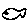
Label: fish